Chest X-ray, PA view. Patient: 48 years old, sex F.
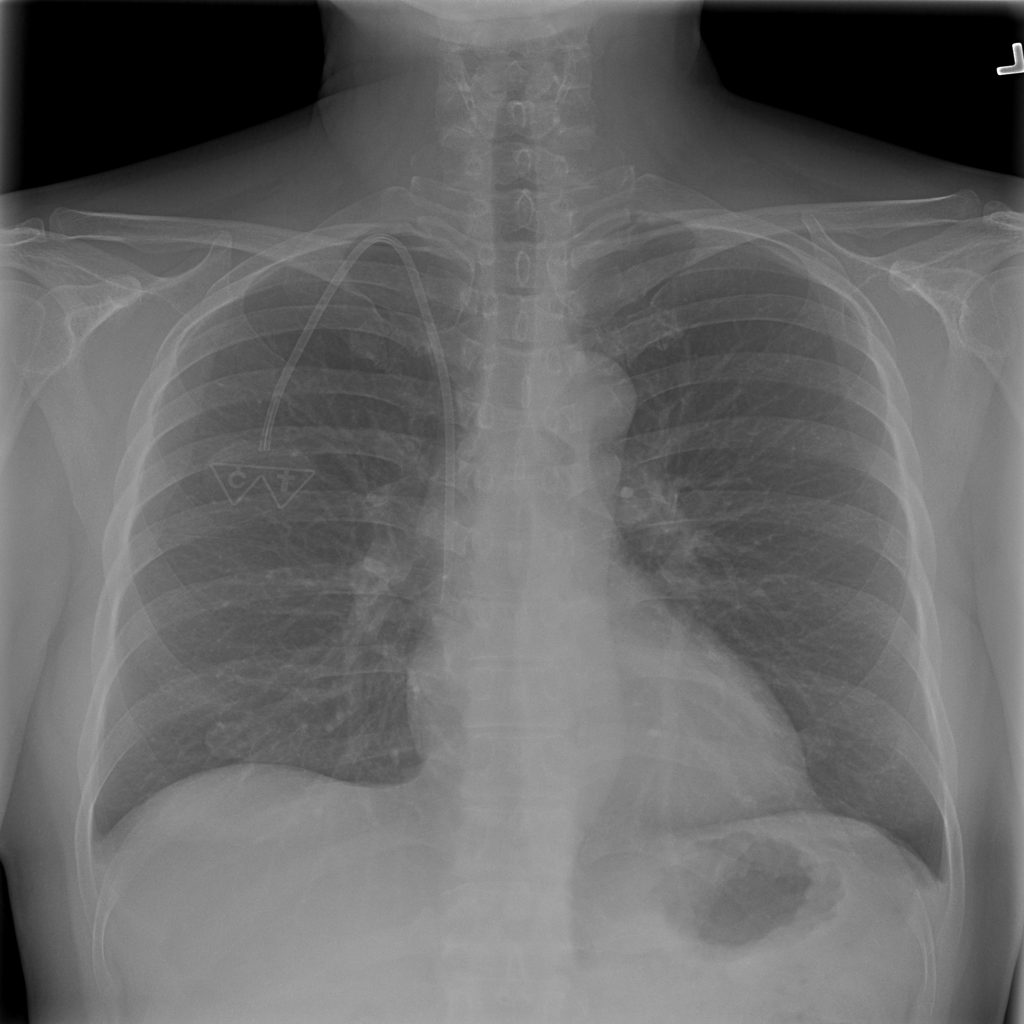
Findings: No Finding